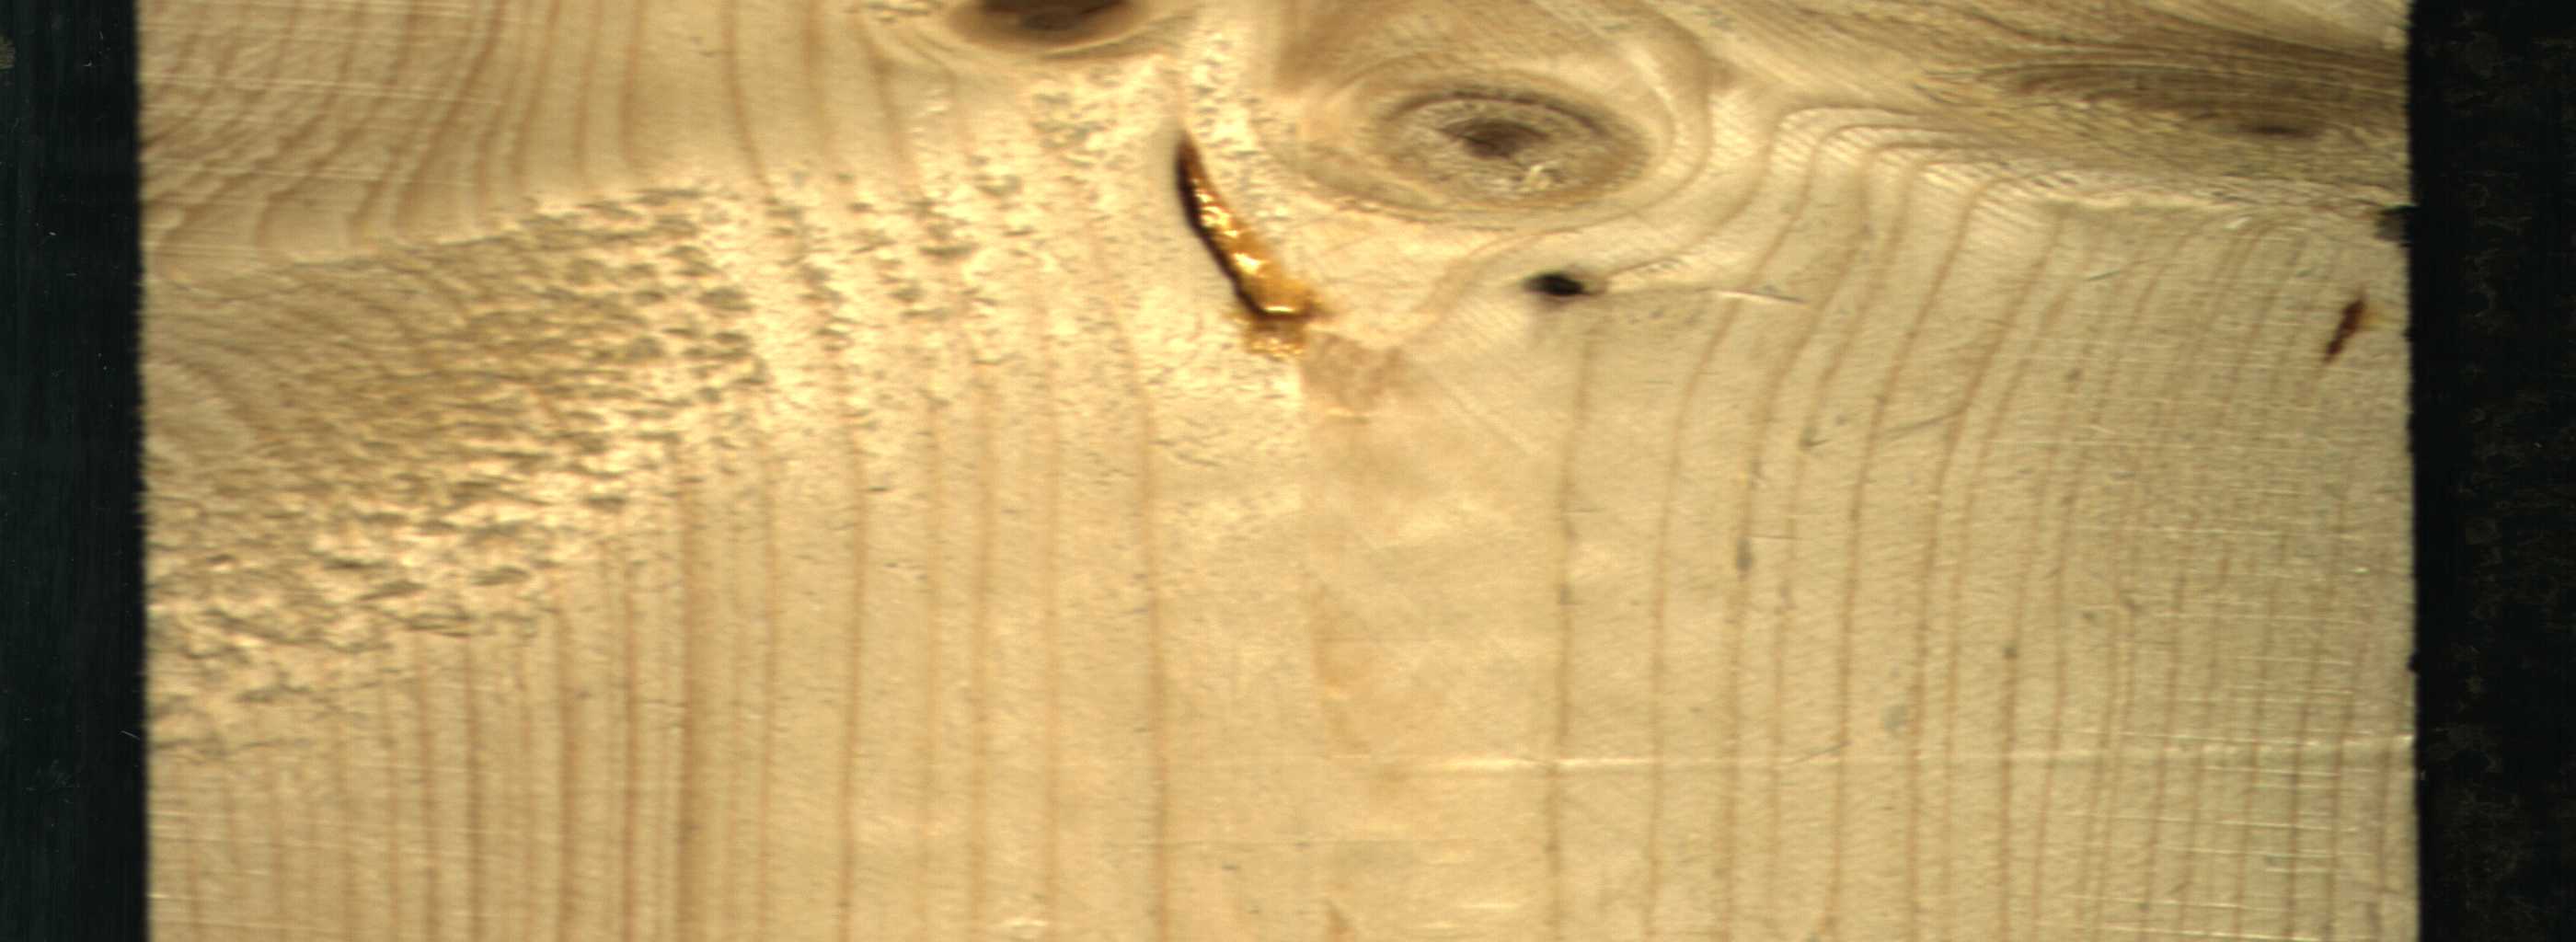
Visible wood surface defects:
resin
resin
Dead_Knot
Live_Knot
Live_Knot
Live_Knot
Live_Knot
Live_Knot